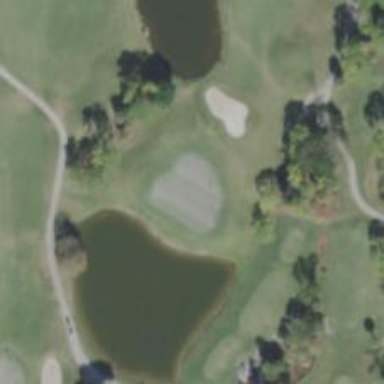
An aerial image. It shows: Golf hole.